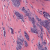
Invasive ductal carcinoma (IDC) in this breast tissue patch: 1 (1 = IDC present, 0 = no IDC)